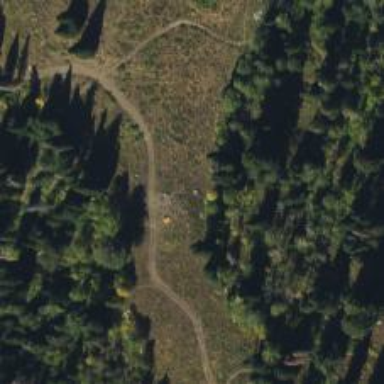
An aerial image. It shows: Disc golf basket.